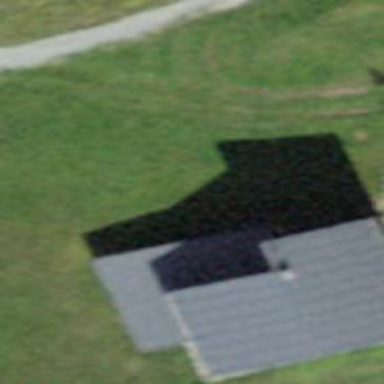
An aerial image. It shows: Detached building.